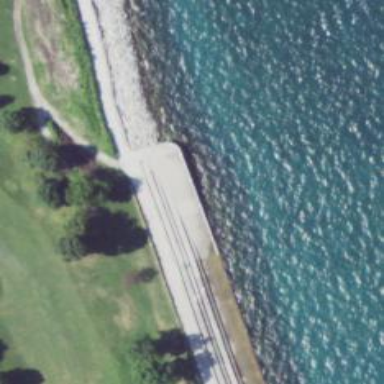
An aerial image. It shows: Breakwater structure.